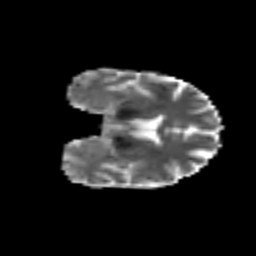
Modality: MD
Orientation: coronal
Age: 48
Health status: ill
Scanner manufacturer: philips
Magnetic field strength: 3 T
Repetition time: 9 s
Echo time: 0.127 s